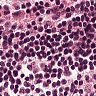
Metastatic tissue present: no